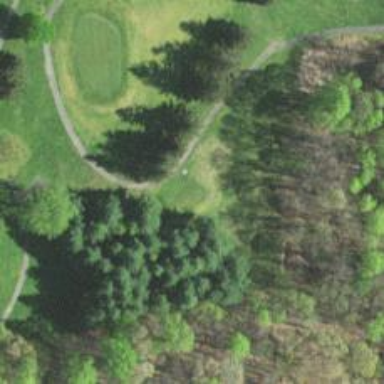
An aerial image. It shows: Golf tee.